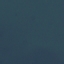
Land use / land cover class: SeaLake